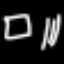
Label: square